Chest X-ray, PA view. Patient: 55 years old, sex M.
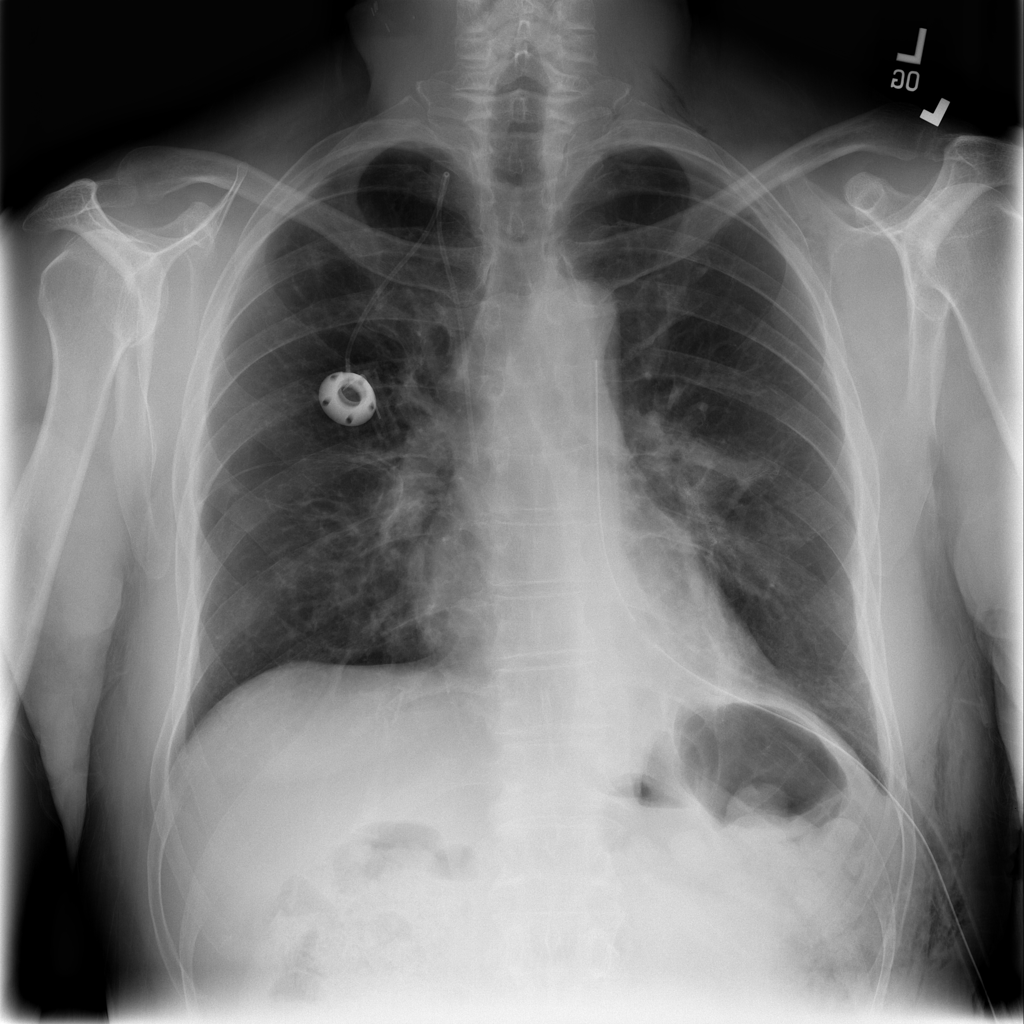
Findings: Atelectasis, Emphysema